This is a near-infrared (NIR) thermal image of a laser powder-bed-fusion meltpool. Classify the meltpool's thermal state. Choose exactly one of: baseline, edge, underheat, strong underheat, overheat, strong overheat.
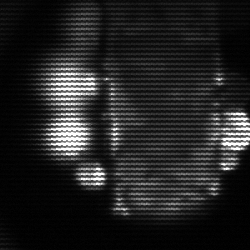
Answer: strong underheat